Question: i am in middle of <URL> tutorial for Mac OS X developers and i am experiencing problem with updateUserInterface. I've followed the tutorial, which produces following codes of AppDelegate.m and AppDelegate.h

( <URL>
( This is my first mac developing. )
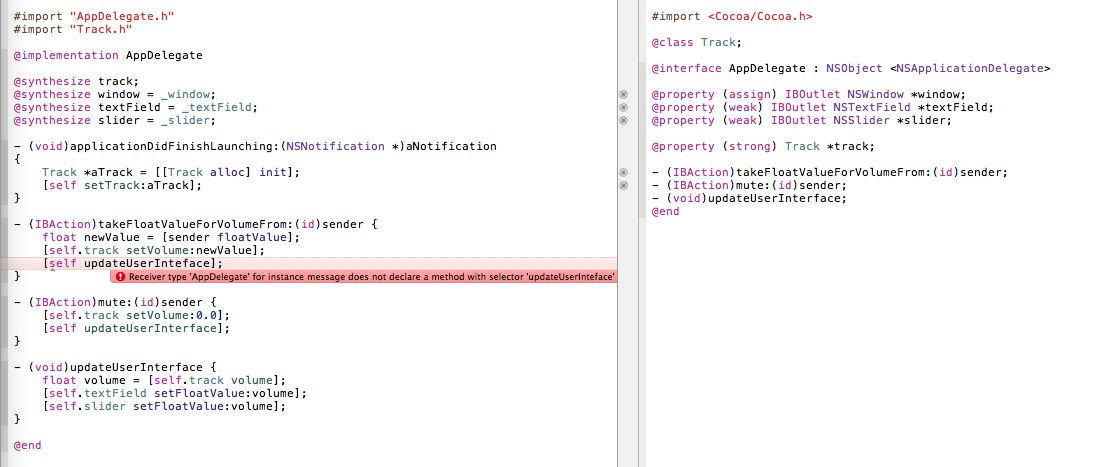
Answer: Take a closer look at the method call. The problem is from a (nonexistent) method called 'updateUserInteface', not 'updateUserInterface'.